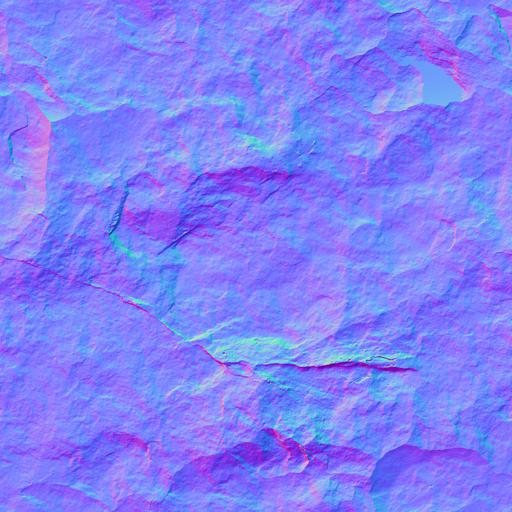
beige rock smooth